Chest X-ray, AP view. Patient: 31 years old, sex M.
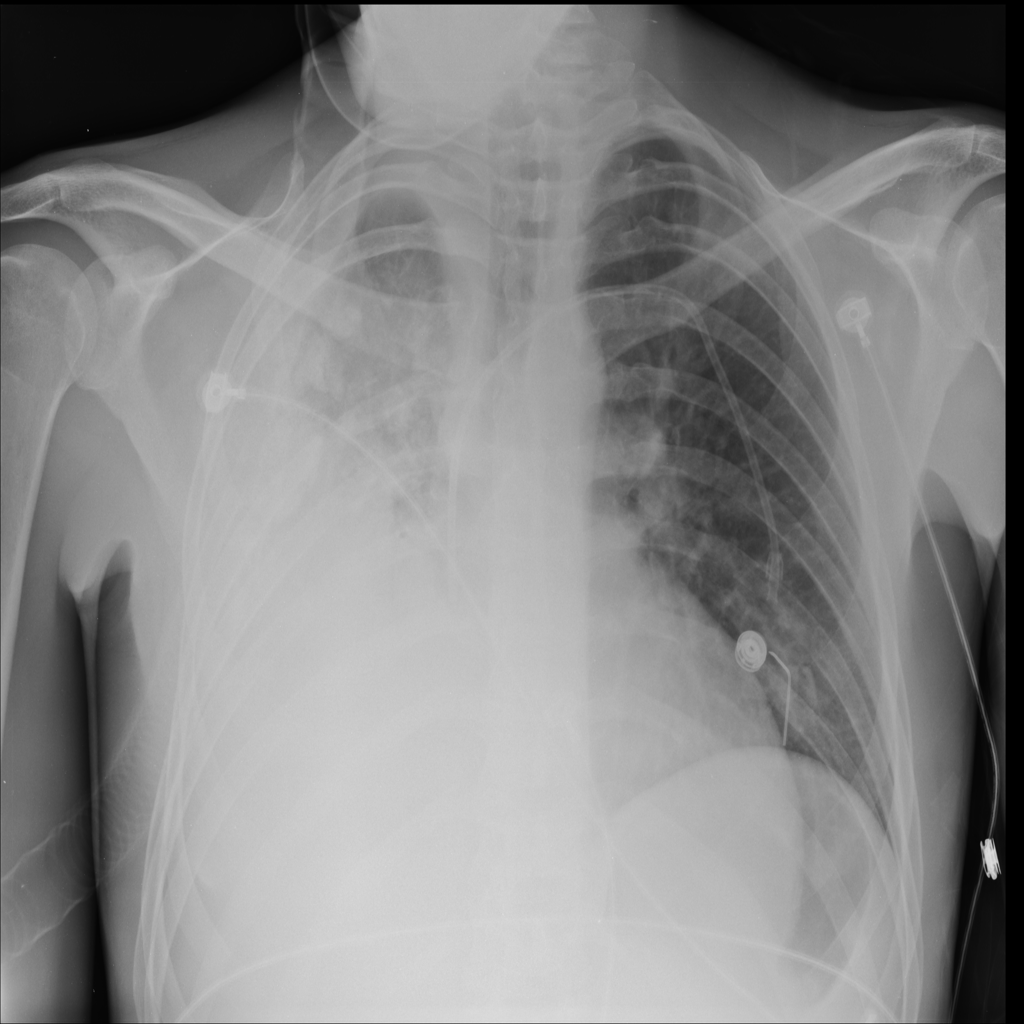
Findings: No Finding